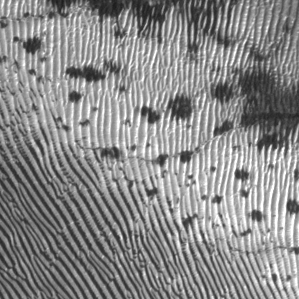
Label: frost